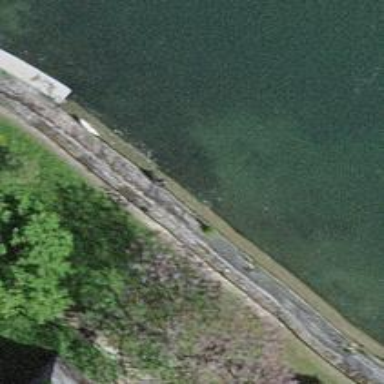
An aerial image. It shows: Retaining wall.